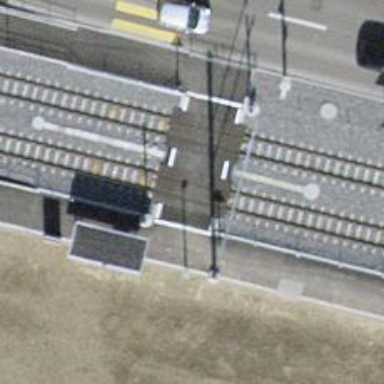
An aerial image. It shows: Full barrier at railway crossing.